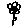
Label: flower